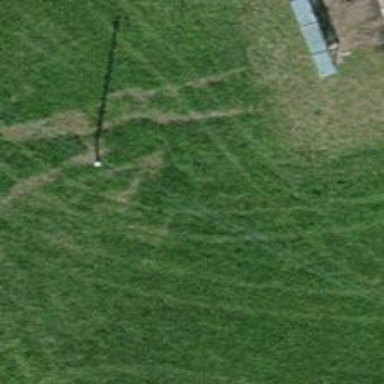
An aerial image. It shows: Minor power line.